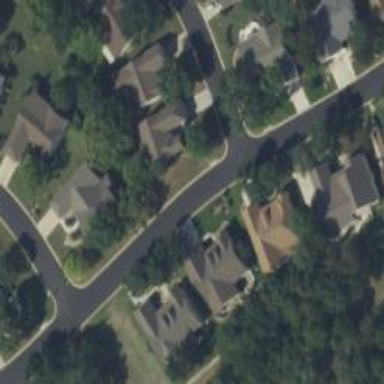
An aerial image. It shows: Residential road.